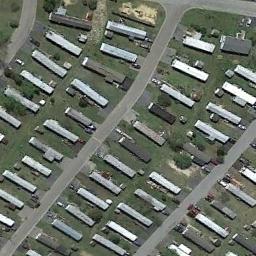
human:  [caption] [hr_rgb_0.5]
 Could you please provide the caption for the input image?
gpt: The roof of most mobile homes is white .

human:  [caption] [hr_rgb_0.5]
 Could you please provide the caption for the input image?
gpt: The mobile home park is on the grass next to the road .

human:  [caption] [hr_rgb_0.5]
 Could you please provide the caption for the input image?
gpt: The mobile home park has lots of mobile homes arranged in lines on the grass and some roads go through the mobile home park .

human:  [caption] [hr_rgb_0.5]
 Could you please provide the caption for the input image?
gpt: Many buildings of different shapes are in mobile home parks .

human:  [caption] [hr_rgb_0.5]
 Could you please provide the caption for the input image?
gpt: There are many gray buildings and black buildings in the mobile home park .